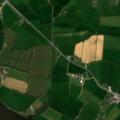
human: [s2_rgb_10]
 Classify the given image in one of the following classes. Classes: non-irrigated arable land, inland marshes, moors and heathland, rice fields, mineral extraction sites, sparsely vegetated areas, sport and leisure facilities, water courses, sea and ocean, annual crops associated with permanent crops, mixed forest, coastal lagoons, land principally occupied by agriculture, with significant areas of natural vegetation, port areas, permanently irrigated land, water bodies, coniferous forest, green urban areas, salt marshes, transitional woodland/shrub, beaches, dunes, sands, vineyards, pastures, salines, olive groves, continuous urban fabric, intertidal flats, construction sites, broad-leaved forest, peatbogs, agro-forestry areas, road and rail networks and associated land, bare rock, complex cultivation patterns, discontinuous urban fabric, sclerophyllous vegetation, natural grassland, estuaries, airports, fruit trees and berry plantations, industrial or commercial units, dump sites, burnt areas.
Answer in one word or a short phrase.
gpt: pastures, complex cultivation patterns, water courses